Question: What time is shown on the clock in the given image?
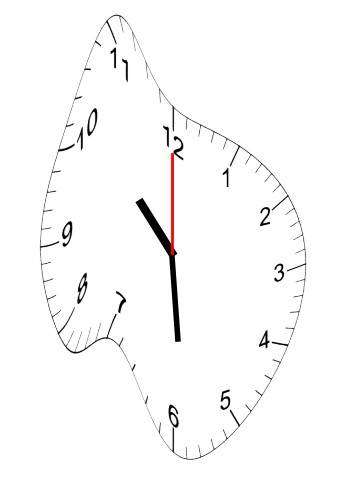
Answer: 10:29:00